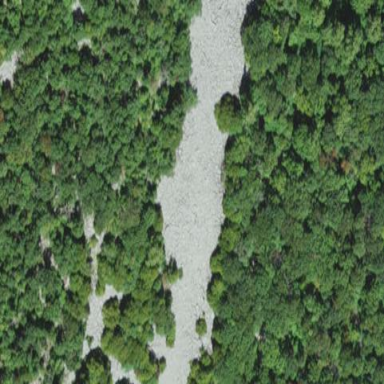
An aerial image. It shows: Natural scree.